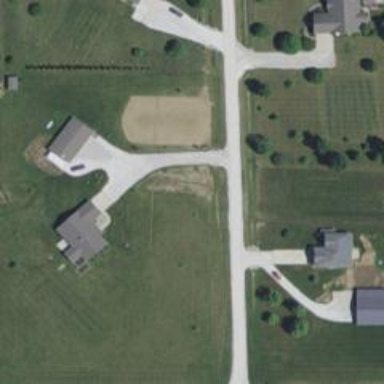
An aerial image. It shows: Residential road.